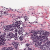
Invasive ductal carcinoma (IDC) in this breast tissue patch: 1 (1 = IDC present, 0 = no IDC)